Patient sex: M
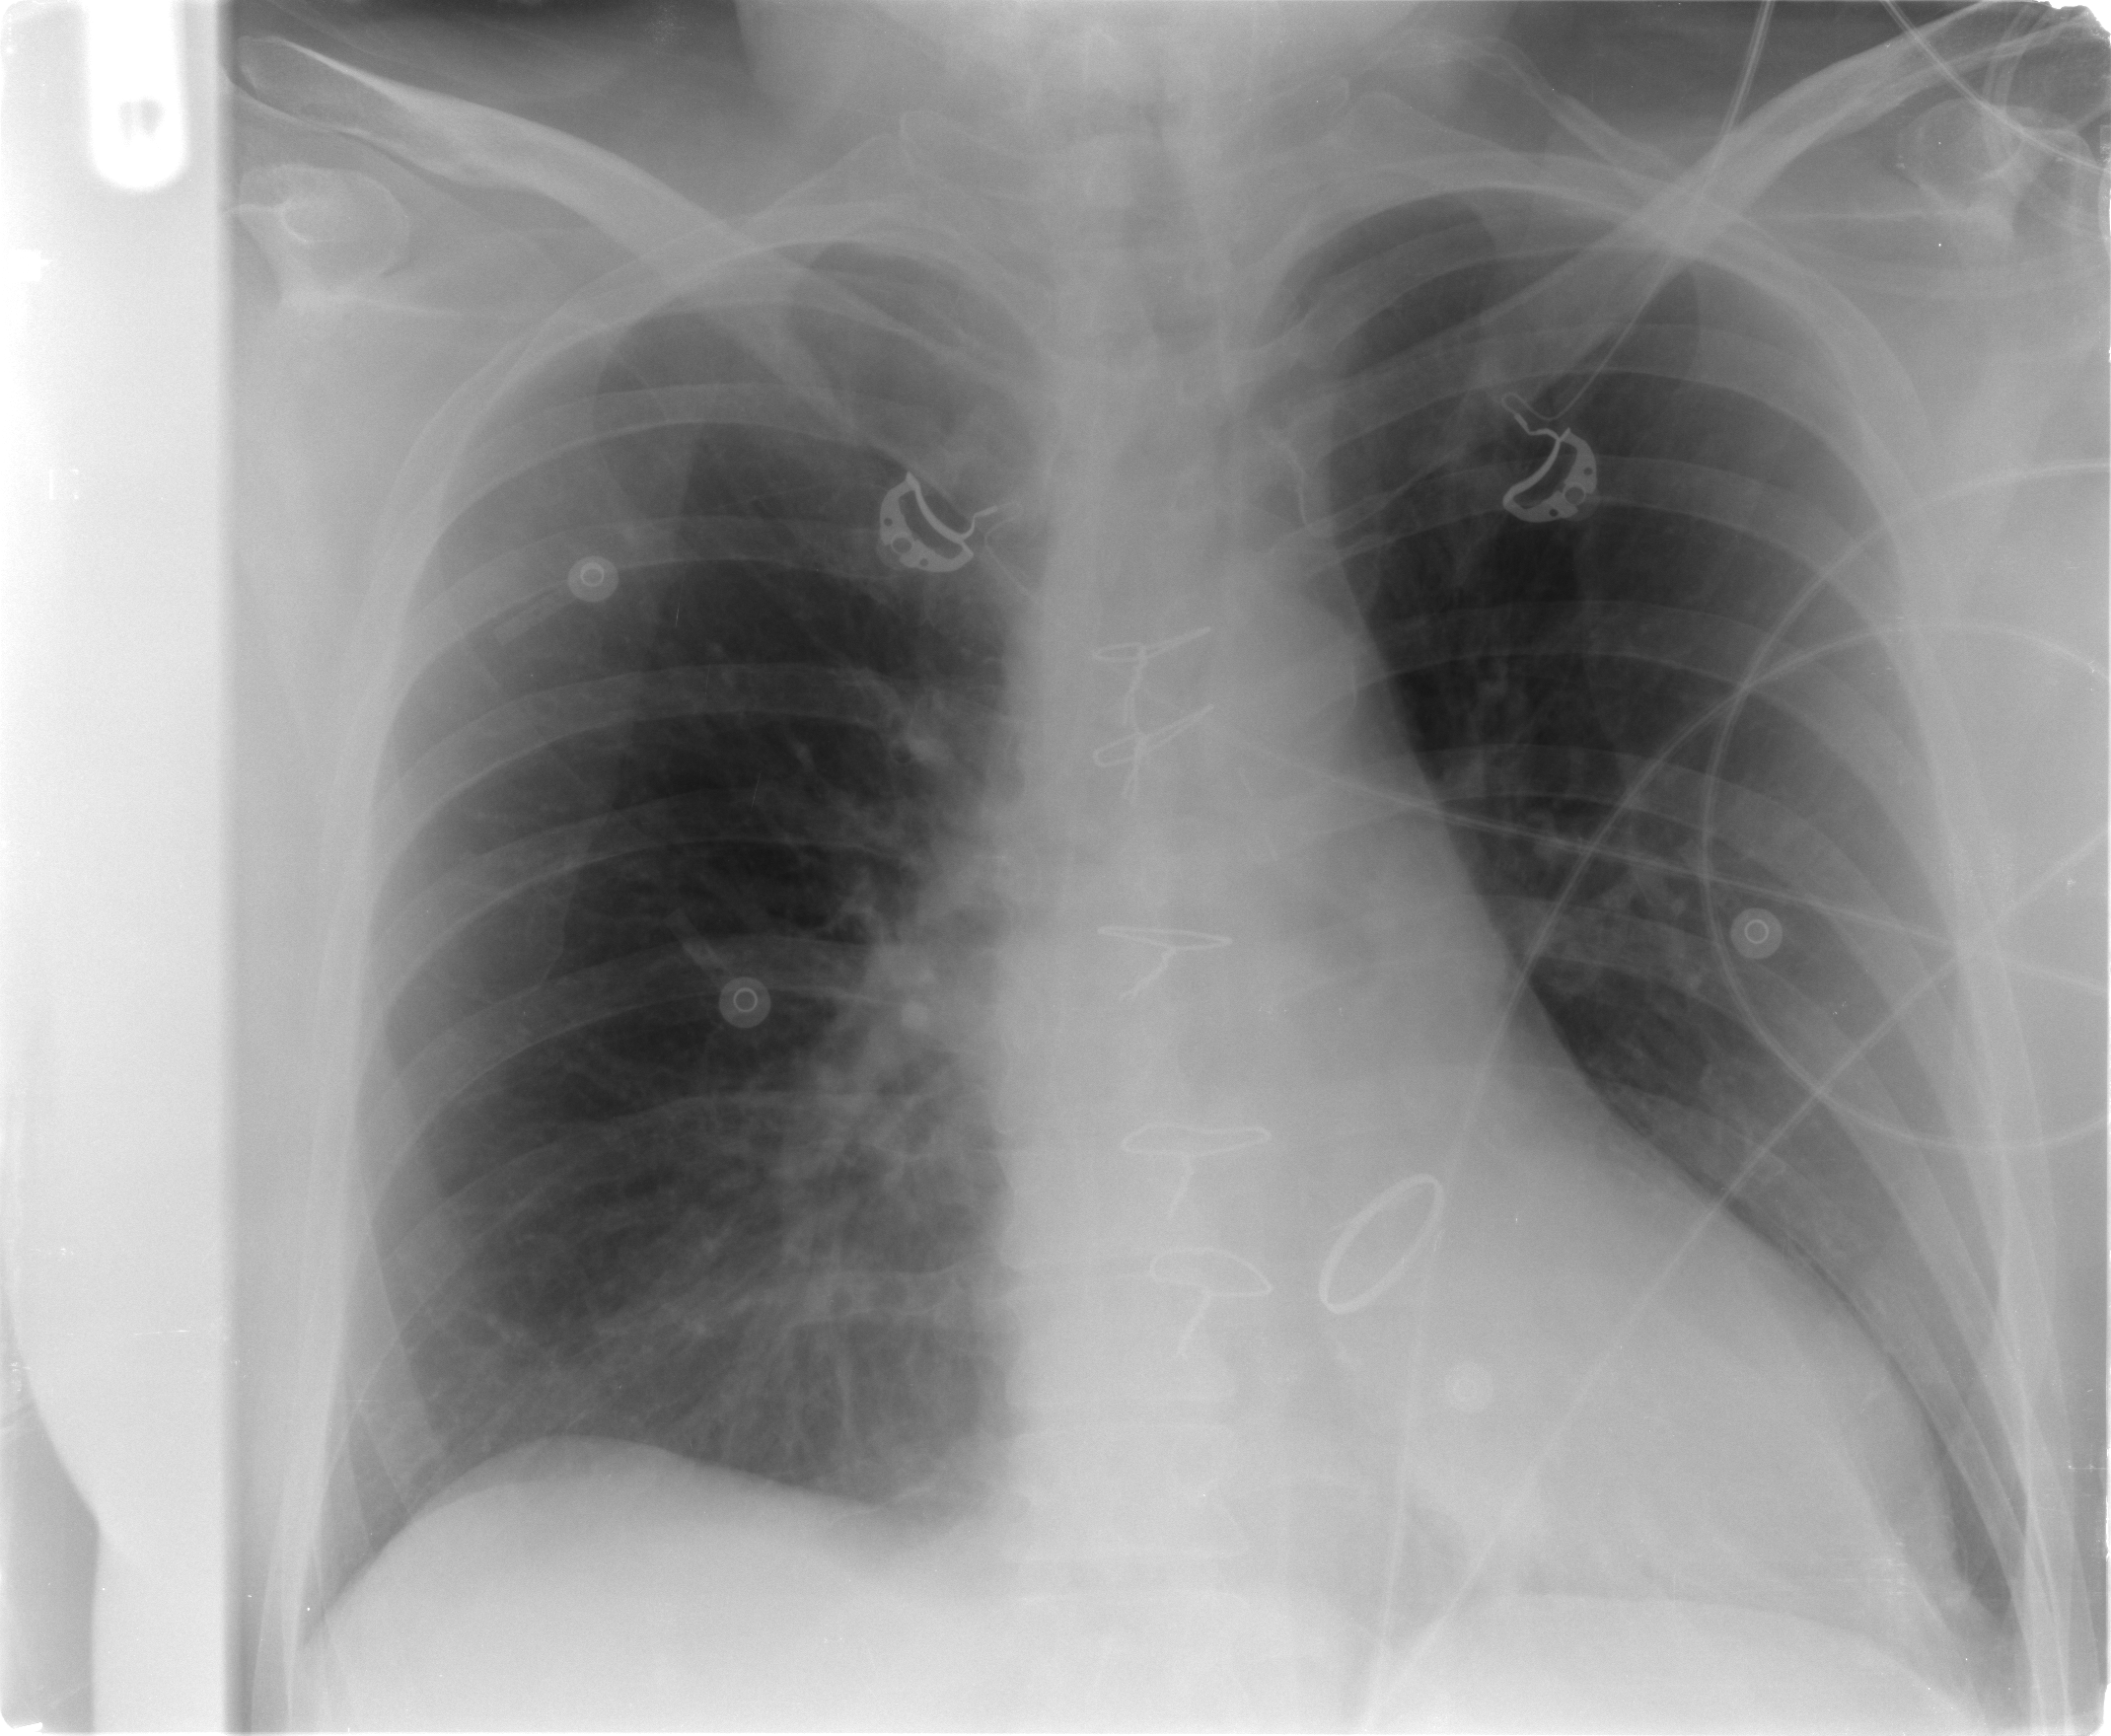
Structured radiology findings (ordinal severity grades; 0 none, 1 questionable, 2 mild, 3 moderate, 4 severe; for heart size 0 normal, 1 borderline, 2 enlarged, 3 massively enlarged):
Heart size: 2
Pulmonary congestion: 0
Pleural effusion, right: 0
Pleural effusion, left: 2
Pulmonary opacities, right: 0
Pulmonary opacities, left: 0
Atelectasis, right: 2
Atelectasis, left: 2